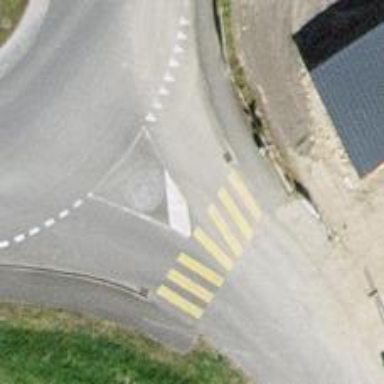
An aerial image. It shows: Marked zebra crossing on the road.